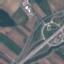
Land use / land cover: Highway